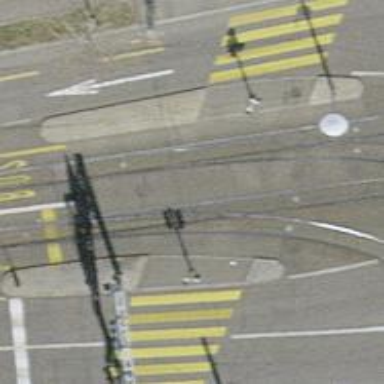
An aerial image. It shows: Road intersection with traffic signals and zebra crossing markings.